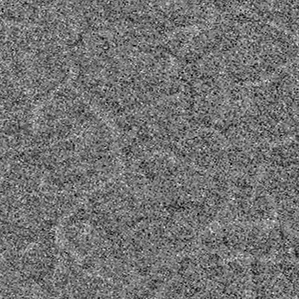
Label: frost